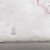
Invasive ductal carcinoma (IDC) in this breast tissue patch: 0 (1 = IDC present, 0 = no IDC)